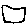
Label: square